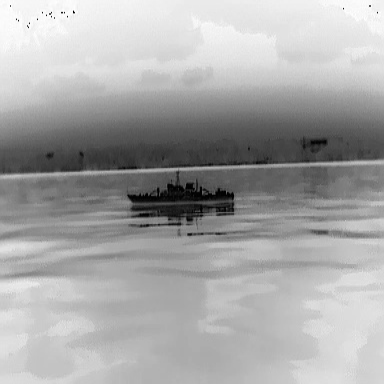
There is a warship in the infrared image.